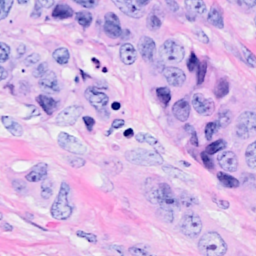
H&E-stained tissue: Breast